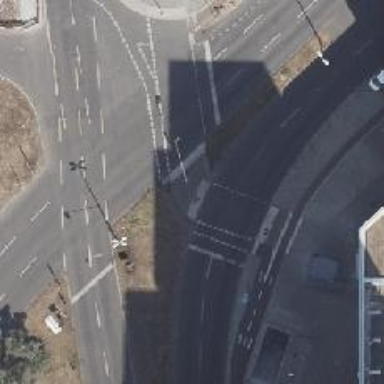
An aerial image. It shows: Footway crossing with traffic signals and central island. The footway and cycleway surfaces are both asphalt.